Interaction volume radius: 5 \u00c5
Interaction volume height: 15 \u00c5
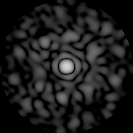
Disorder parameter: 0.8519